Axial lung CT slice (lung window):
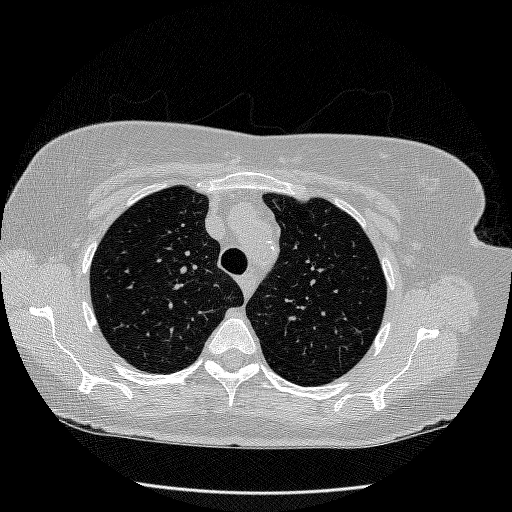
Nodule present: no